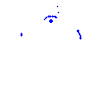
Particle: kaon